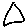
Label: triangle